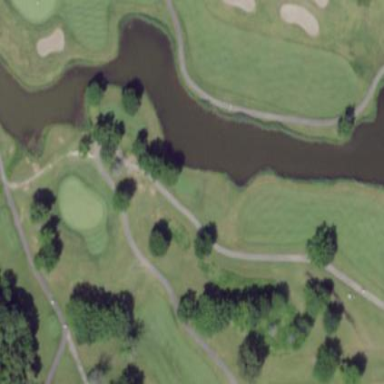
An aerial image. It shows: Water hazard on golf course. The hazard is natural water feature.